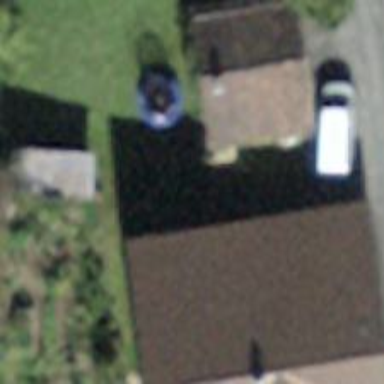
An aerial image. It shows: Shed.